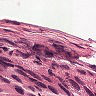
Metastatic tissue present: yes